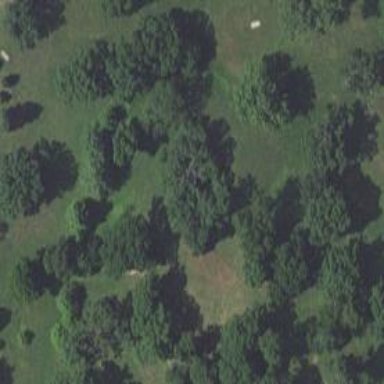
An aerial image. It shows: Disc golf hole.